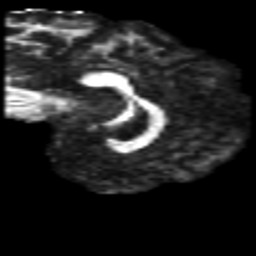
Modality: FA
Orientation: sagittal
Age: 31
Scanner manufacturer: philips
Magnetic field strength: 3 T
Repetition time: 8.6 s
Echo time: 0.127 s